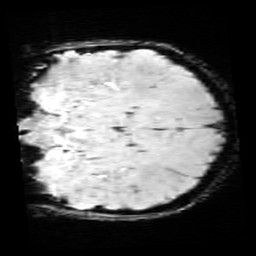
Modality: SWI
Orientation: coronal
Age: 11
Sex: male
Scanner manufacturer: siemens
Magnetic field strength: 3 T
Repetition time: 0.027 s
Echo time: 0.02 s